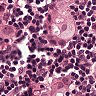
Metastatic tissue present: yes